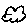
Label: cloud